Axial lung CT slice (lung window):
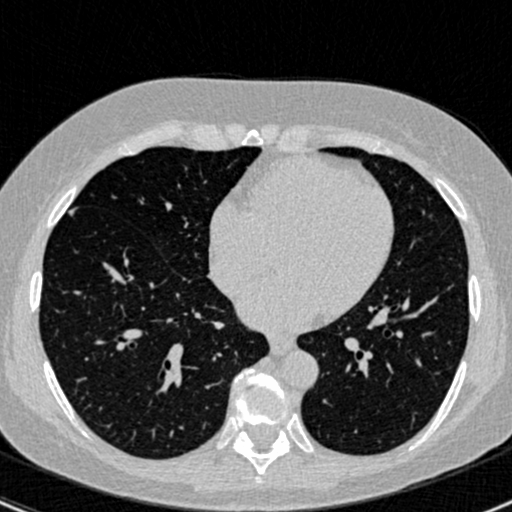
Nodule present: yes
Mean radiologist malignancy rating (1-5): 3.333